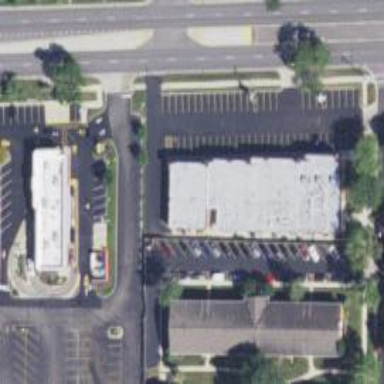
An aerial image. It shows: Retail area.